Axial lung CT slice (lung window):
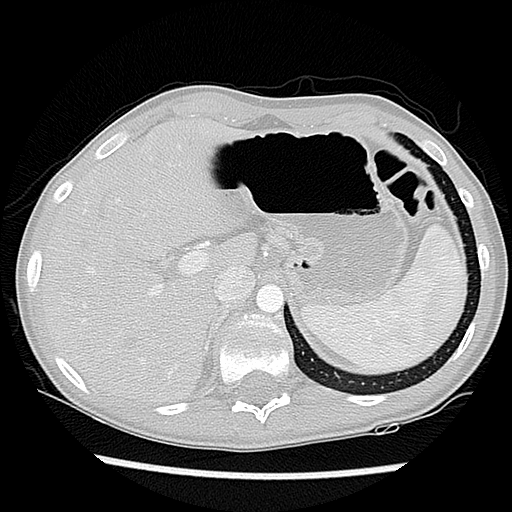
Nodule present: no